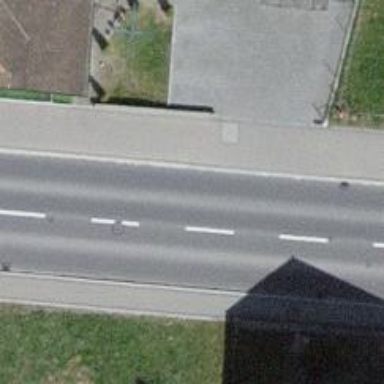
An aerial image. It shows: Paved tertiary road with separate sidewalks on both sides.